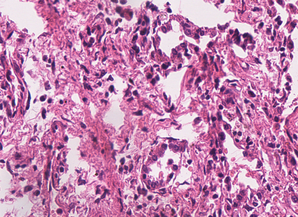
Tumor epithelial tissue: no
Tumor-associated stroma tissue: no
Normal tissue: yes